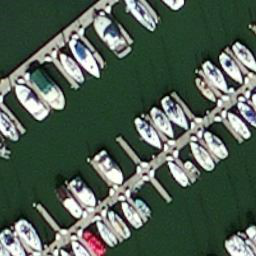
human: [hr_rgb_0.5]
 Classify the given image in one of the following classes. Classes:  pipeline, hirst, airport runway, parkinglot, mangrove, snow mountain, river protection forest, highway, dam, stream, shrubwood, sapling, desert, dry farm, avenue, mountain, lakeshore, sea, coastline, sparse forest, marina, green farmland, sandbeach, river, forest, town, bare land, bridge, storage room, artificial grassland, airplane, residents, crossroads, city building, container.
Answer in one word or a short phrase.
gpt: marina